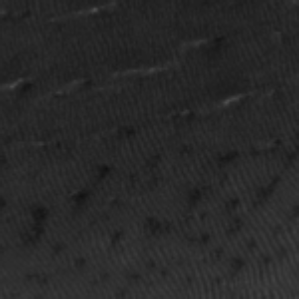
Label: frost